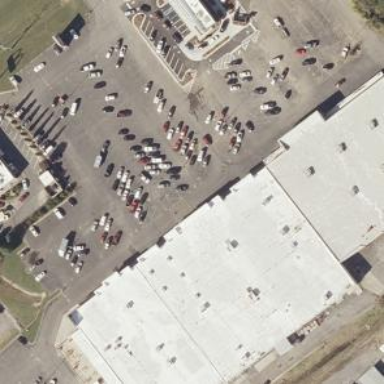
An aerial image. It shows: Variety store located in building.